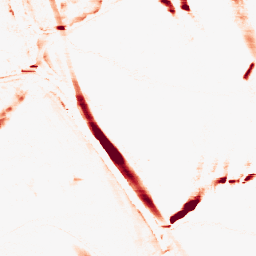
Category: morphological
Decomposition family: morphological_rect
Decomposition parameters: operation: opening
width: 20
height: 3
Upsampling method: sinc_hamming
Upsampling parameters: scale: 8
kernel_size: 16
Upsampling scale: 8